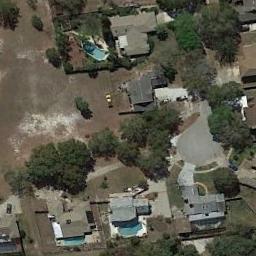
Label: residential